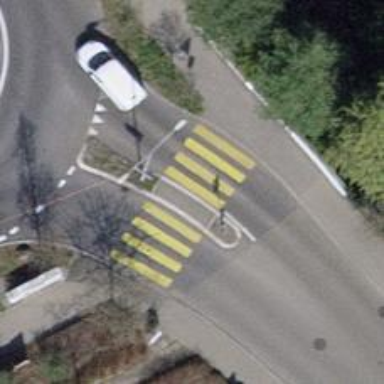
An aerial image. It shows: Kerb serving as barrier.